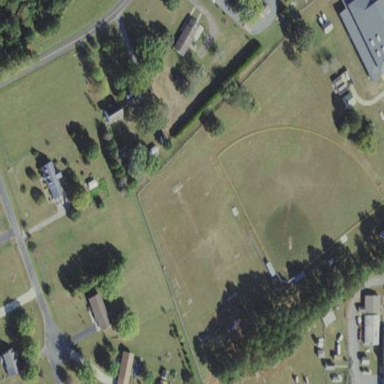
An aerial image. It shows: Grassy pitch used for leisure activities on land.